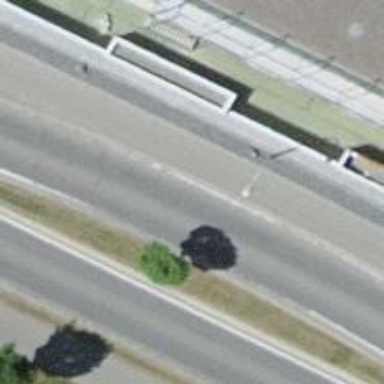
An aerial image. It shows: Secondary road with asphalt surface.